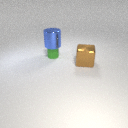
large brown metal cube in front of small green rubber cylinder